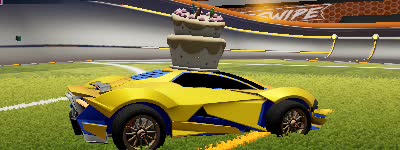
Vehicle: werewolf